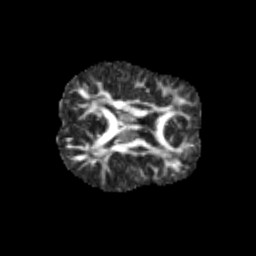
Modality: FA
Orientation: axial
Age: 9
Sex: female
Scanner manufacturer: siemens
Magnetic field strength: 3 T
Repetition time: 3.8 s
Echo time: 0.07 s